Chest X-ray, PA view. Patient: 27 years old, sex F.
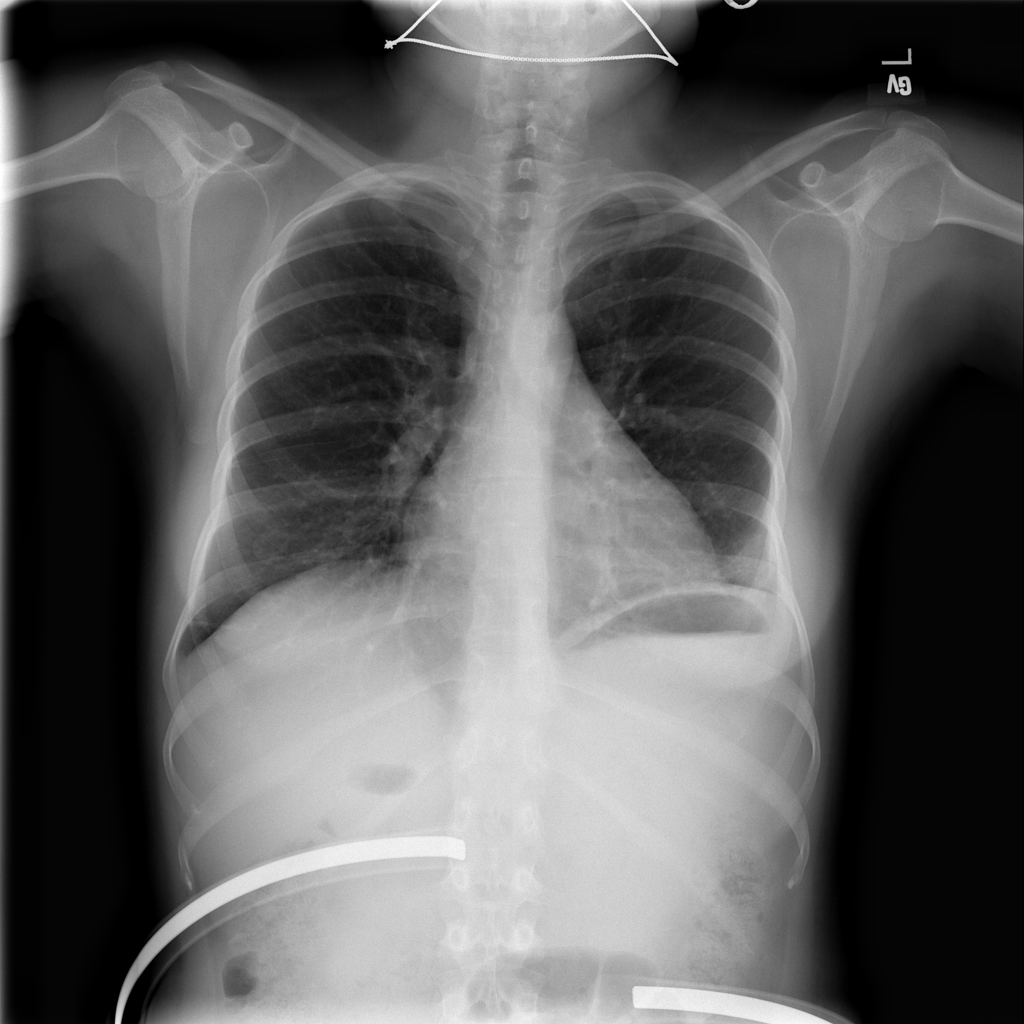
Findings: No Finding